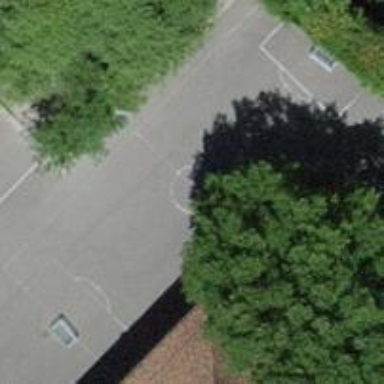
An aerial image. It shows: Soccer field with asphalt surface.